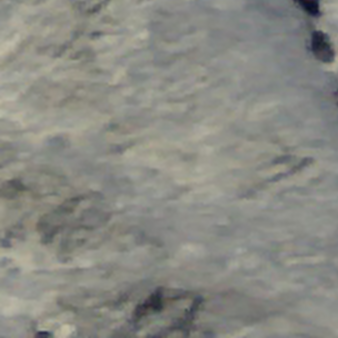
Label: other